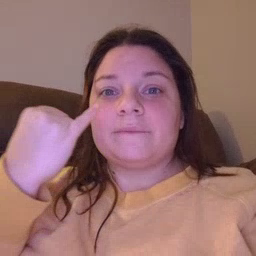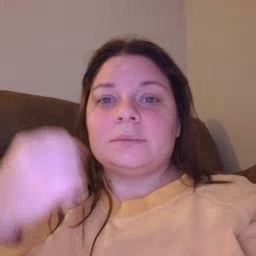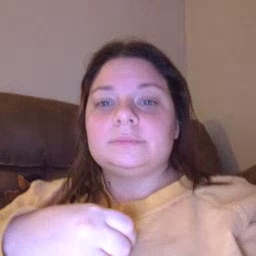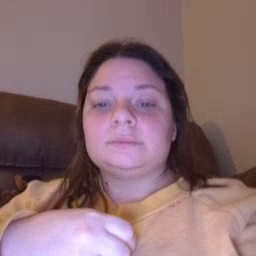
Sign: if